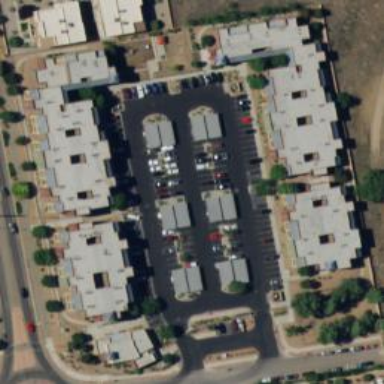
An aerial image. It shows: Residential area with apartments.